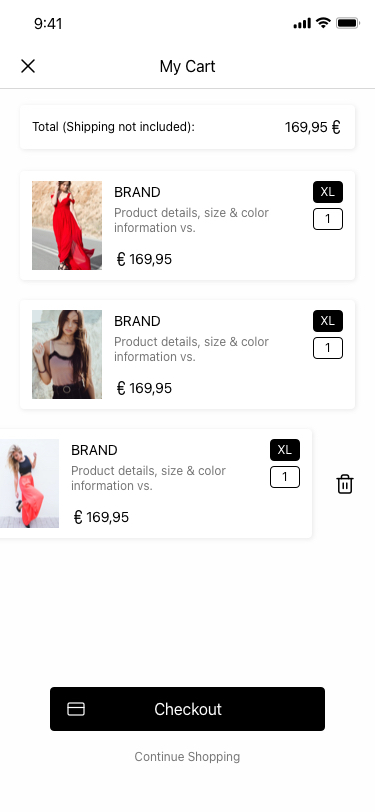
Text in this UI design:
Continue Shopping